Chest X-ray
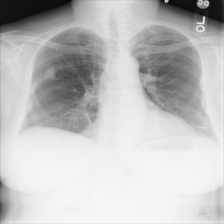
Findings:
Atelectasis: positive
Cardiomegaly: negative
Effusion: negative
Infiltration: negative
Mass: negative
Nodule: negative
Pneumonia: negative
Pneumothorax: negative
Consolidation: negative
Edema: negative
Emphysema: negative
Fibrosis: negative
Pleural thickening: negative
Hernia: negative